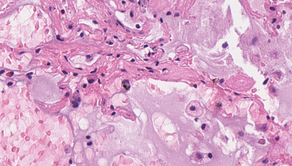
Tumor epithelial tissue: no
Tumor-associated stroma tissue: no
Normal tissue: yes